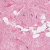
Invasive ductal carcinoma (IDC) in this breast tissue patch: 0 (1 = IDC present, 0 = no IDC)